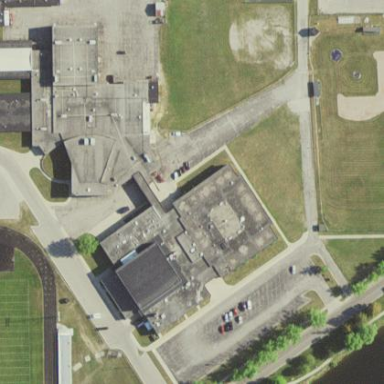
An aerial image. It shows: School facility within area designated for education.